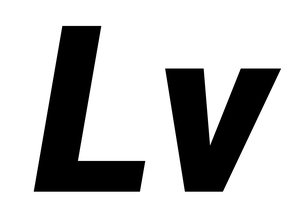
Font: Roboto-Italic_Black_Italic